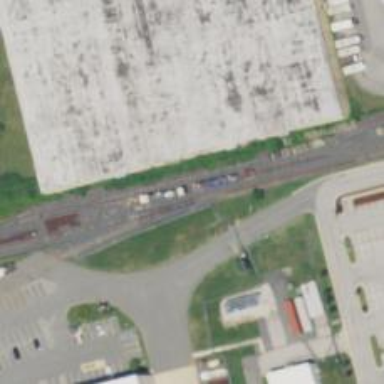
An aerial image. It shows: Yard used for service near light rail railway.